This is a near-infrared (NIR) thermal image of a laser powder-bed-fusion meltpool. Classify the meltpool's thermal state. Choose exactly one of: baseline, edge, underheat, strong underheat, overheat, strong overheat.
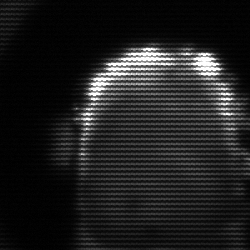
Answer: baseline